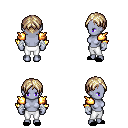
a pixel art fantasy rpg character, female body template, dark elf, purple skin, gold arm armor, white pants, white blonde parted hairstyle, white cloth bandages, black slippers, four views (front, back, left, right), 2x2 character sprite sheet, small pixel art, hard edges, no anti-aliasing